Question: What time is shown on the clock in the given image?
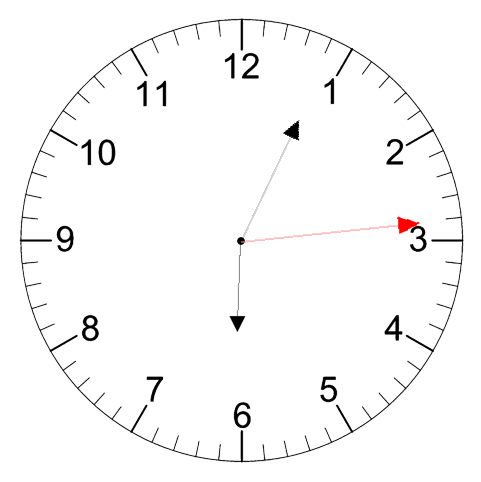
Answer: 06:04:14